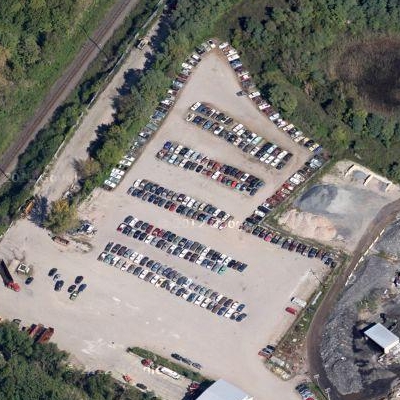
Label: gParking